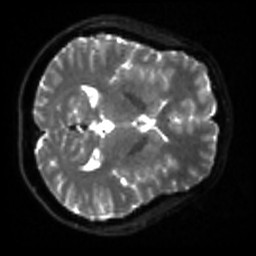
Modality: sbref
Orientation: axial
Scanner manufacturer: siemens
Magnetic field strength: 3 T
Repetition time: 4 s
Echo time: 0.0594 s